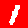
Digit: 1